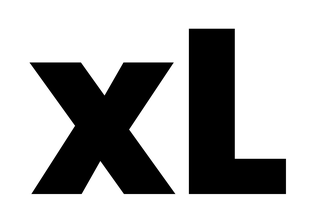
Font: Poppins-ExtraBold